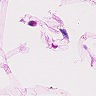
Metastatic tissue present: no